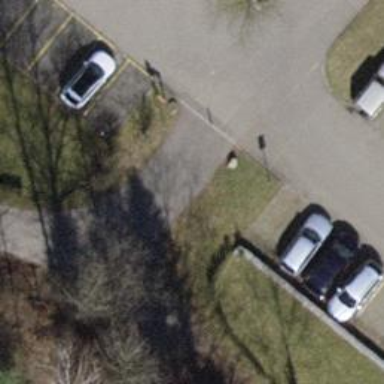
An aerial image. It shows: Bollard.